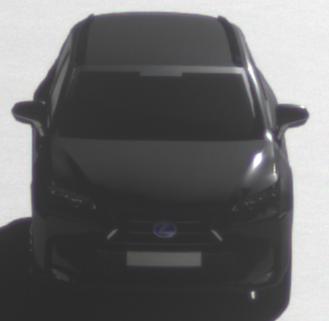
Make: Lexus
Model: NX 300h
Detailed model: NX (AZ1)
Model produced from: 2017/11
Model produced until: 2018/08
Doors: 5
Color: black
Road condition: dry road
Daytime: midday
Contrast: high contrast